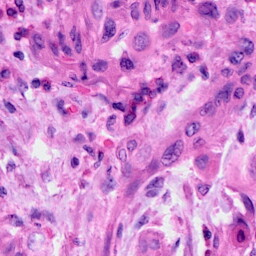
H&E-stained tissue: Cervix